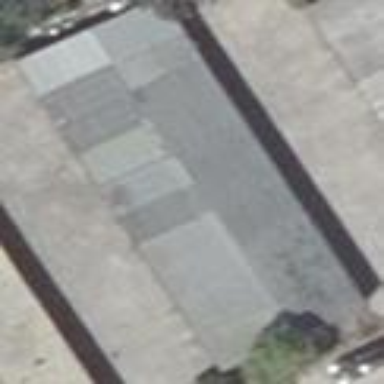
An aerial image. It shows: Garage.